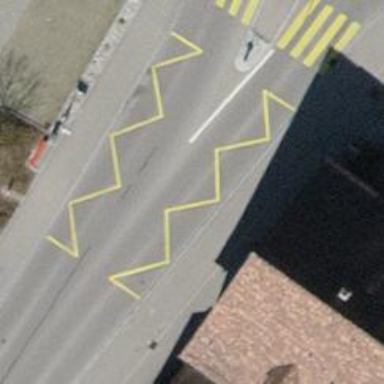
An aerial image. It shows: Bus stop equipped with public transport stop position.